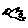
Label: bird